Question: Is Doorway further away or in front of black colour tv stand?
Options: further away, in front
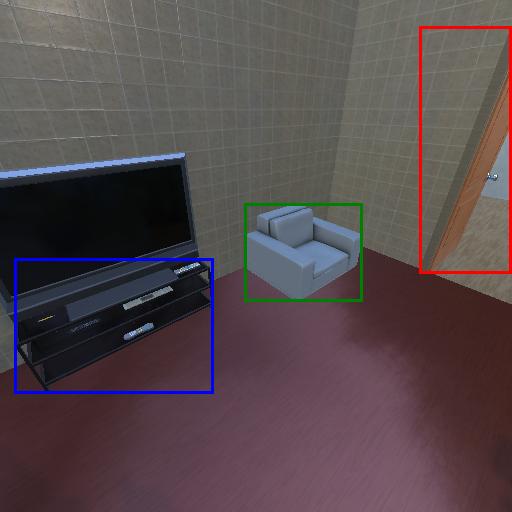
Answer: further away